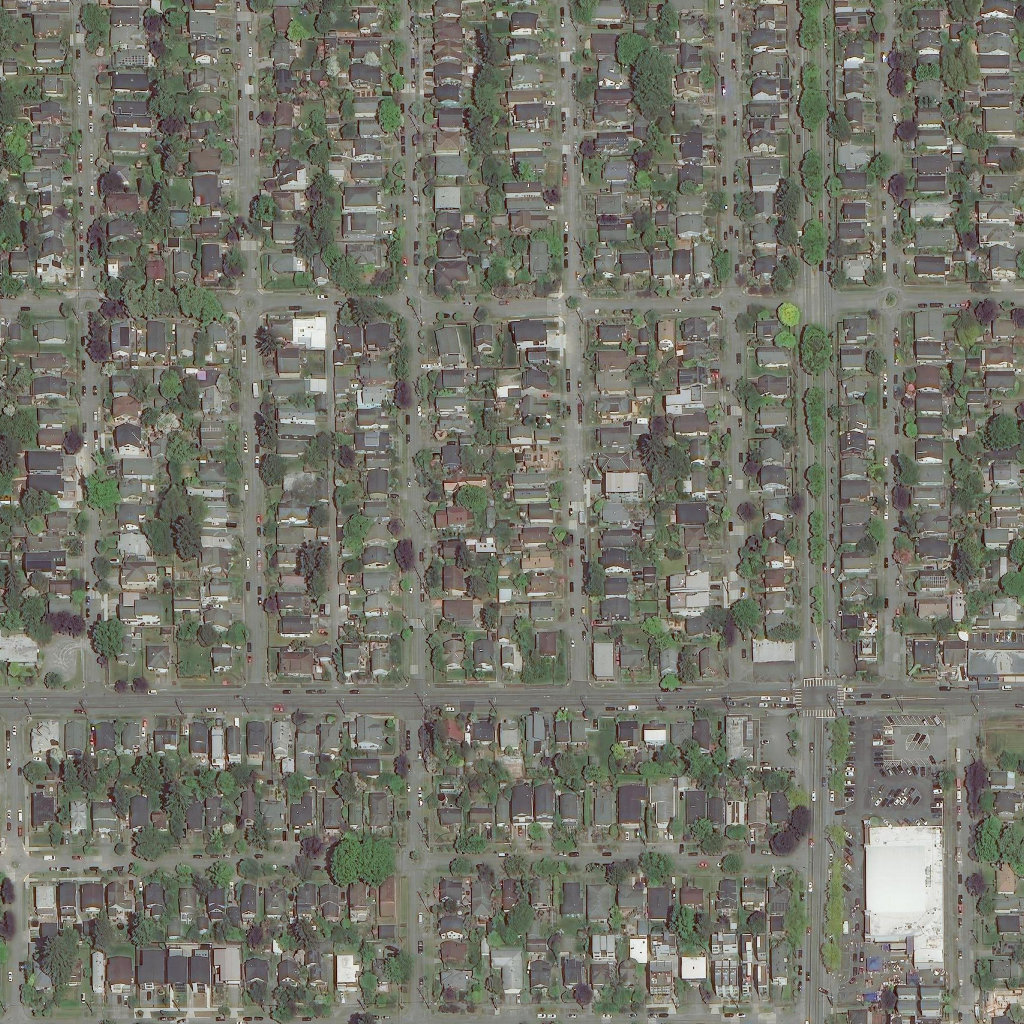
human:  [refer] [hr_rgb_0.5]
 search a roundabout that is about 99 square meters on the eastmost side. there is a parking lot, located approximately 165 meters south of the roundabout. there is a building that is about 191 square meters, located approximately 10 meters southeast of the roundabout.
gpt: <box>[[85, 27, 88, 30, 0]]</box>

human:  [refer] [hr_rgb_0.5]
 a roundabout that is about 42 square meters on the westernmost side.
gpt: <box>[[0, 83, 2, 85, 0]]</box>